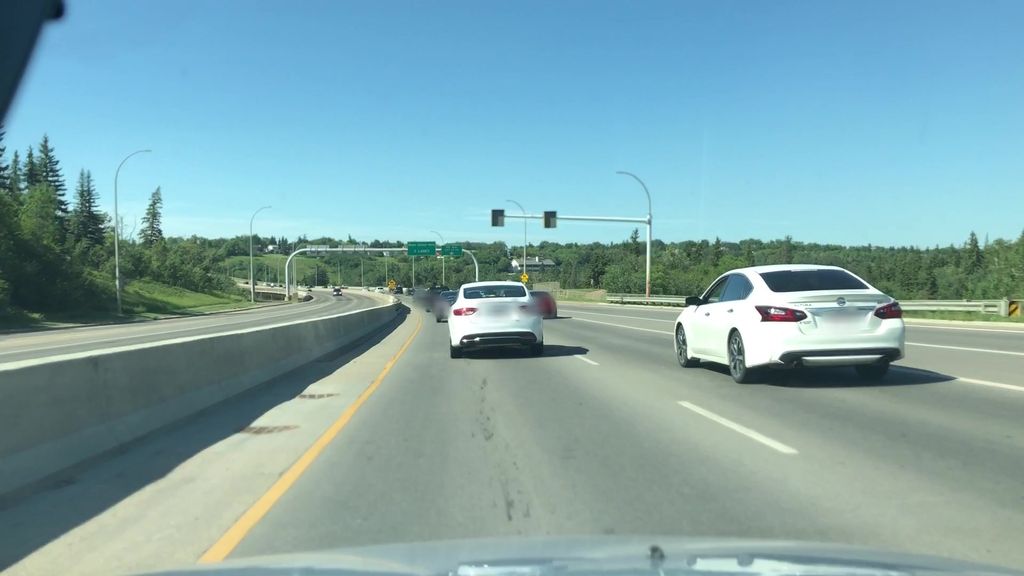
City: edmonton